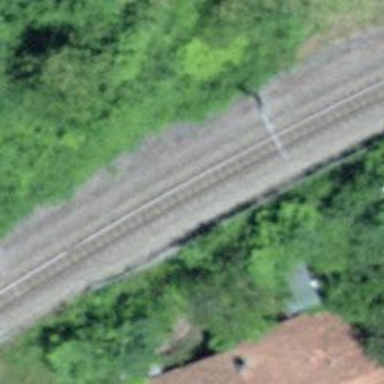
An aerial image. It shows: Narrow-gauge railway track with 1 electrified contact line.